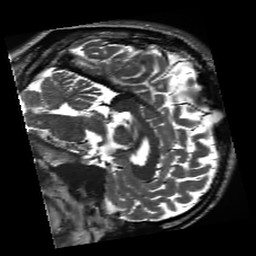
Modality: inplaneT2
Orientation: sagittal
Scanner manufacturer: siemens
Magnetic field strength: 3 T
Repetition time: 11 s
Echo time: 0.059 s